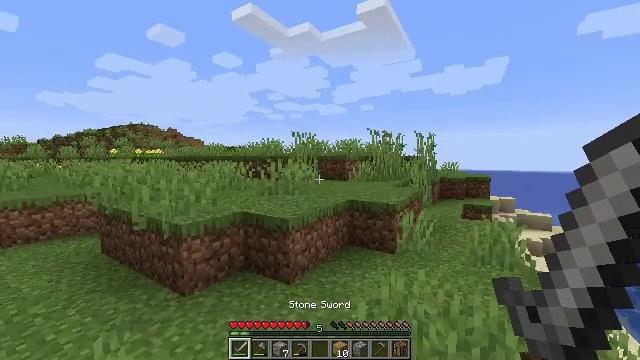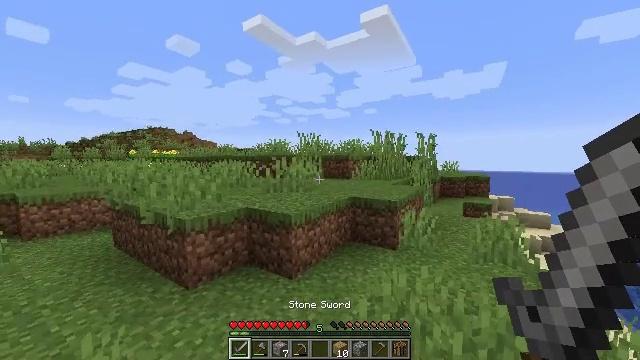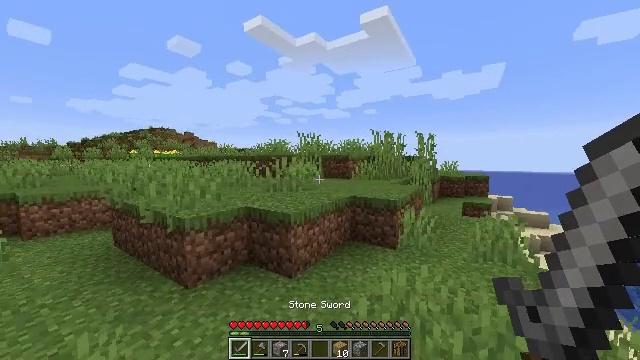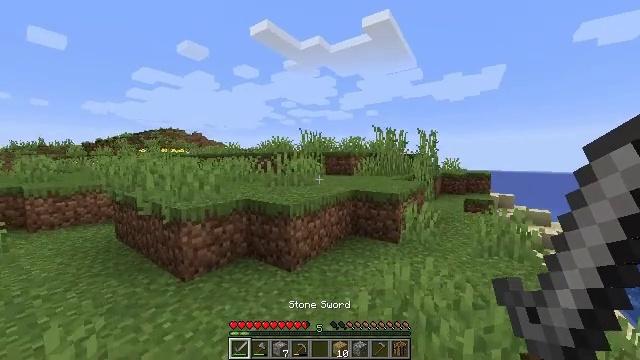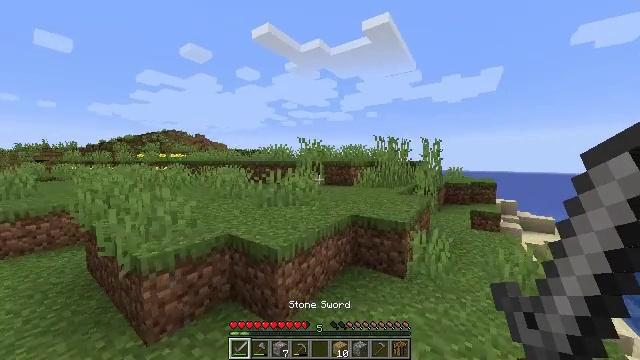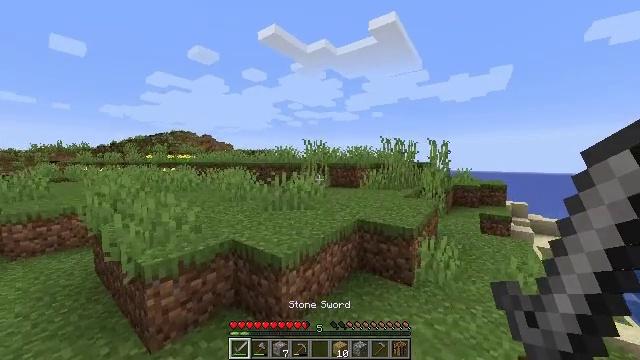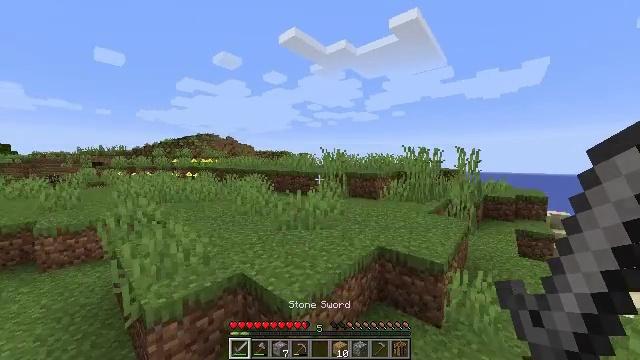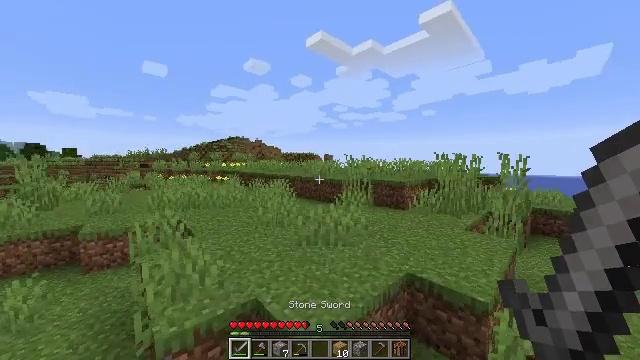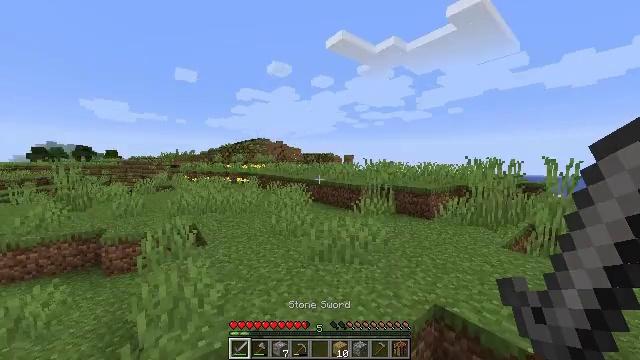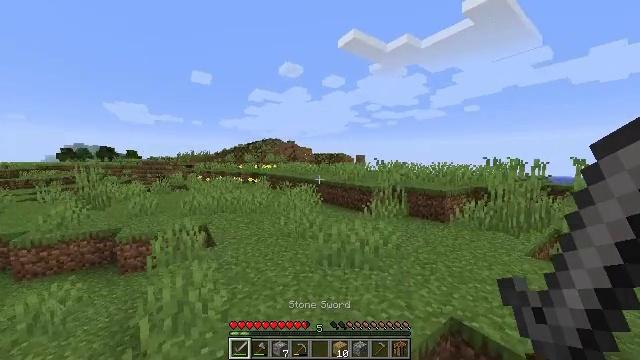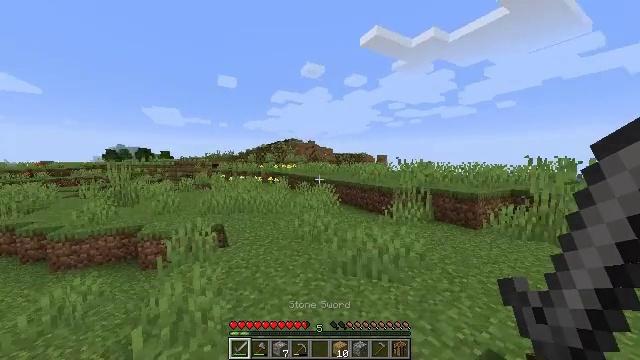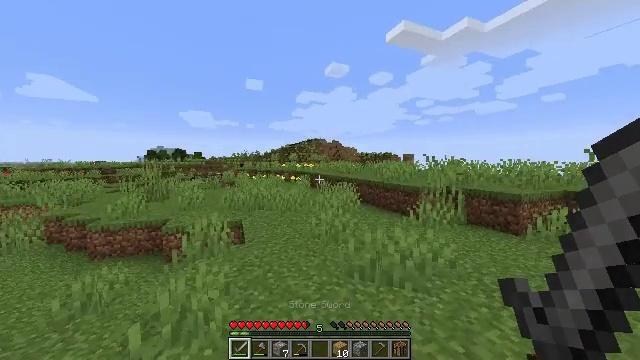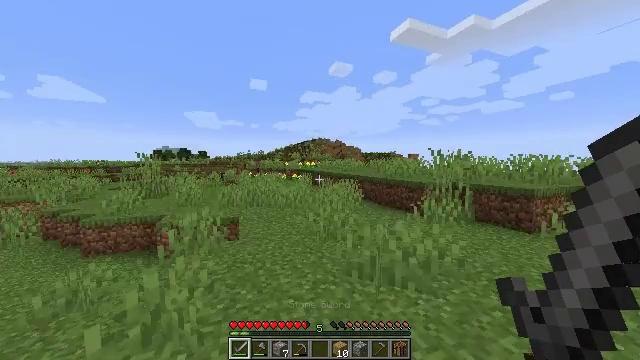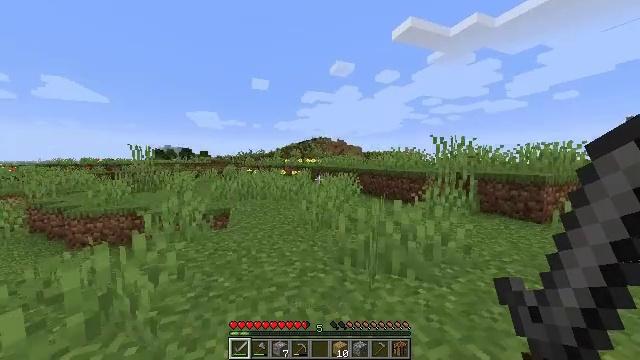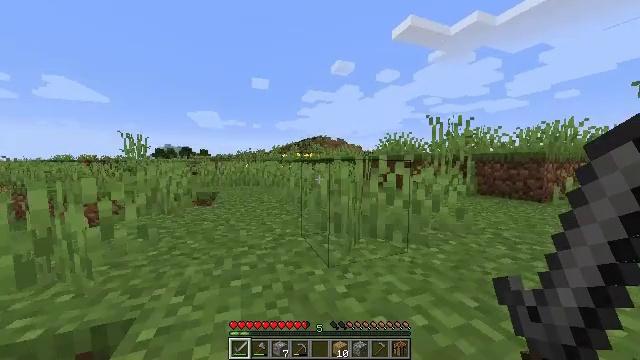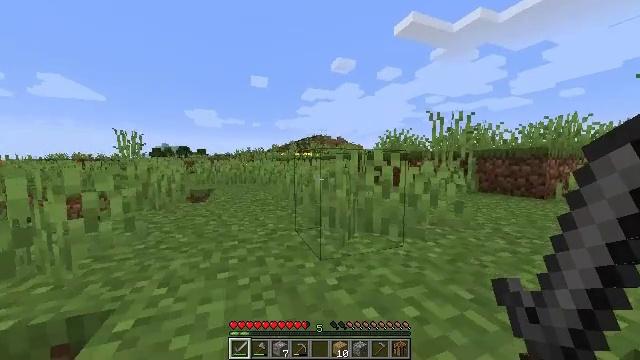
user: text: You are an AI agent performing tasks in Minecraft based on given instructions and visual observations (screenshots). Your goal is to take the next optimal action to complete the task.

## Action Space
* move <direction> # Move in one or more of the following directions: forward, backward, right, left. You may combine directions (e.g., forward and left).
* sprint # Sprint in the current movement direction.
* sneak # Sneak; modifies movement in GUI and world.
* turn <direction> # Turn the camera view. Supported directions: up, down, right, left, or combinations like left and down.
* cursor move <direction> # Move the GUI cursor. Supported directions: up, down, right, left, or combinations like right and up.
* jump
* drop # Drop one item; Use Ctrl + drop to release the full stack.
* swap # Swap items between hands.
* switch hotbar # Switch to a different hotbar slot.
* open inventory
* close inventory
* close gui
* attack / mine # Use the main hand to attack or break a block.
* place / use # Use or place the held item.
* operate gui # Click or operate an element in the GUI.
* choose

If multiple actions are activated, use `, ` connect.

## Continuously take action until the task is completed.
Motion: motion action
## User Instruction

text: Harvest sugar cane from the plant.
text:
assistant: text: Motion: move forward, sprint, turn left, jump
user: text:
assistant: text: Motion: move forward, sprint, jump
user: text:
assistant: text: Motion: move forward, sprint, jump
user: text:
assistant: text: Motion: move forward, sprint, jump
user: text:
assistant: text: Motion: move forward, sprint, turn left, jump
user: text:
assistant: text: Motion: move forward, sprint, turn left, jump
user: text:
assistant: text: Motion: move forward, sprint, turn left
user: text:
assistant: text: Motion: move forward, sprint, turn left
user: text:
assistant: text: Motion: move forward, sprint, turn left
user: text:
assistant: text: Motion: move forward, sprint, turn left
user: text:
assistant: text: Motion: move forward, sprint, turn left
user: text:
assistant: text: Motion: move forward, sprint, turn left
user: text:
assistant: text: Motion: move forward, sprint, jump
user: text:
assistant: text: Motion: move forward, sprint, jump
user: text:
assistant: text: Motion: move forward, sprint, jump
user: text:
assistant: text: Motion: move forward, sprint, jump
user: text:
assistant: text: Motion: move forward, sprint, jump
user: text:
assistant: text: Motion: move forward, sprint, jump
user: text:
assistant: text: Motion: move forward, sprint, jump
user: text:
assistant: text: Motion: move forward, sprint
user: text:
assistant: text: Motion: move forward, sprint
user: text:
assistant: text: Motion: move forward, sprint
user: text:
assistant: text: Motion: move forward, sprint
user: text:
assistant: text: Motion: move forward, sprint
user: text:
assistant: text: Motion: move forward, sprint
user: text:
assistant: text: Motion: move forward, sprint, turn left
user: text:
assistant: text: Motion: move forward, sprint, turn left
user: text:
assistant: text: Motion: move forward, sprint, turn left
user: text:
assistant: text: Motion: move forward, sprint, turn left
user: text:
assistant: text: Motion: move forward, sprint, turn left